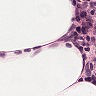
Metastatic tissue present: no